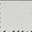
Piece: xx